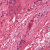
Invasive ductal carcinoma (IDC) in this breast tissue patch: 0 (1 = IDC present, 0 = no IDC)